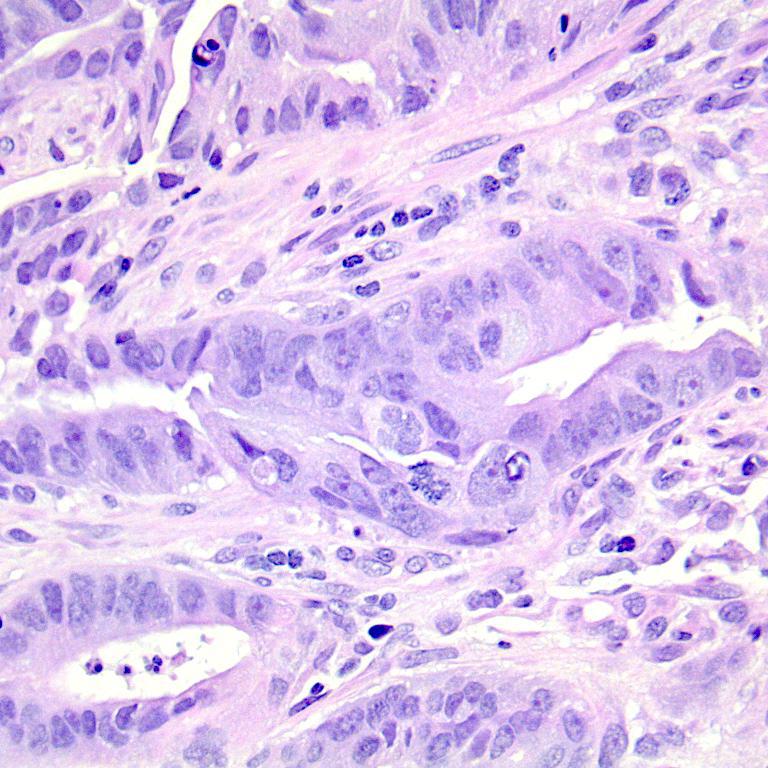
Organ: colon
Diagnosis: adenocarcinomas